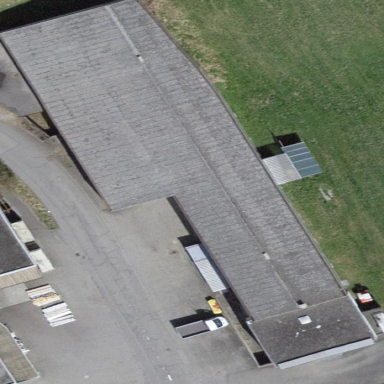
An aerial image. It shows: Building with tiled roof.